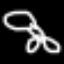
Label: frog